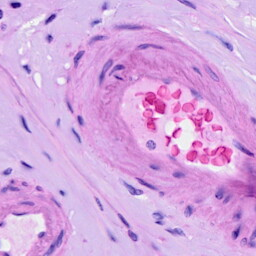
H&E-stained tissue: Ovarian